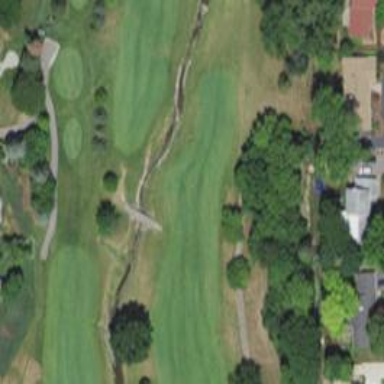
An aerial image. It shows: Path bridge over golf path.